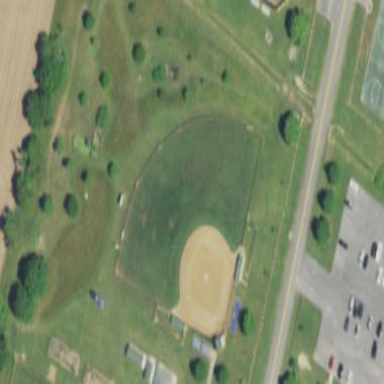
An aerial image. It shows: Baseball pitch for leisure land.